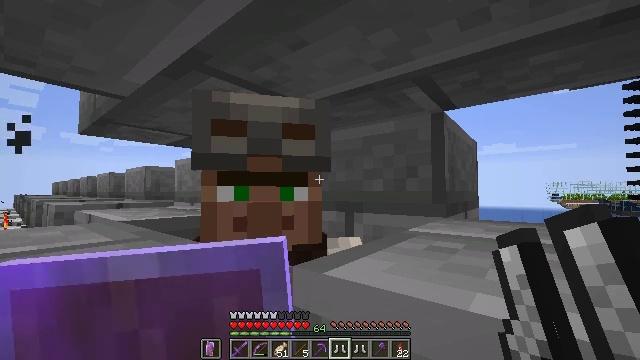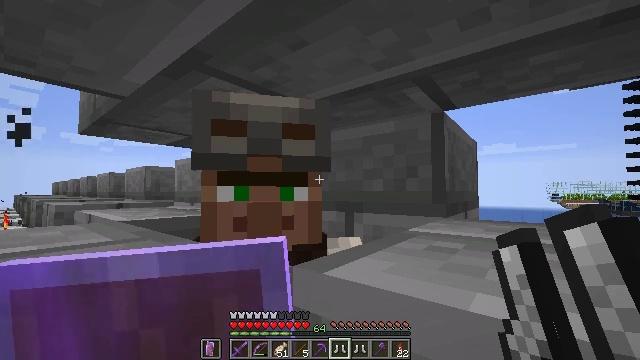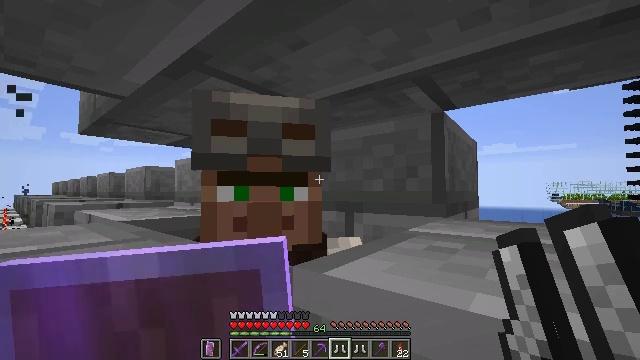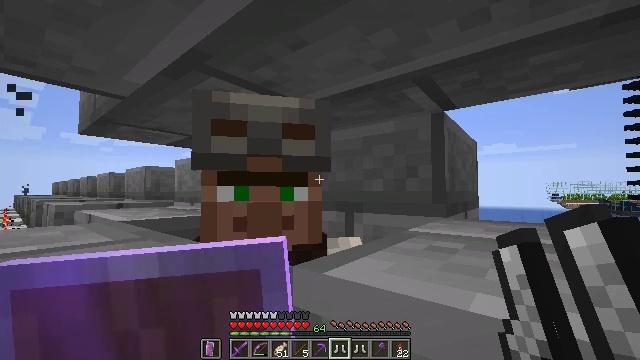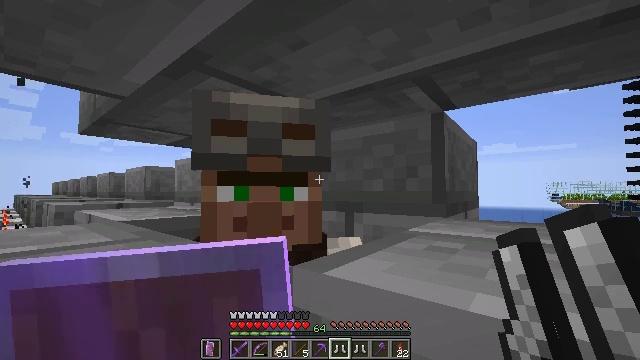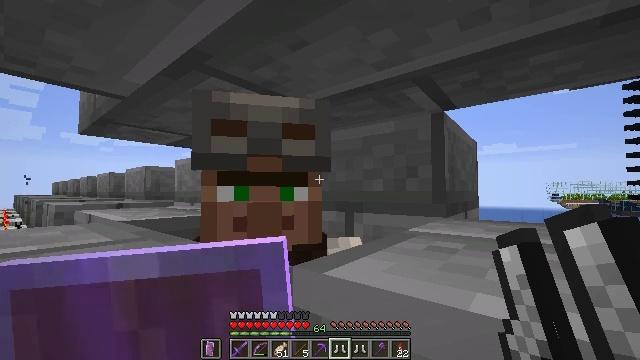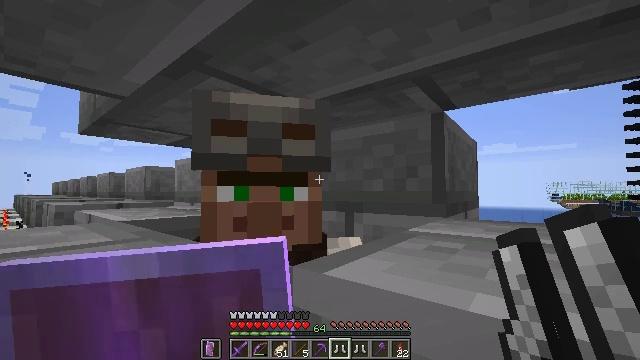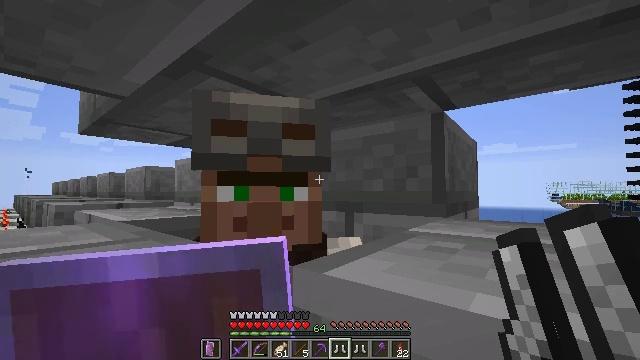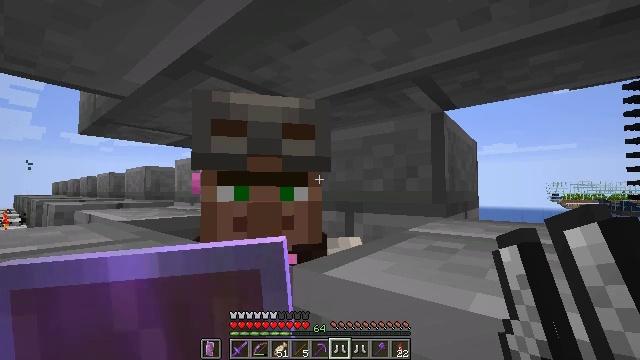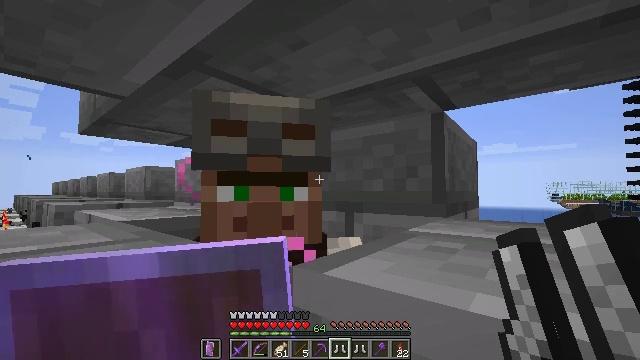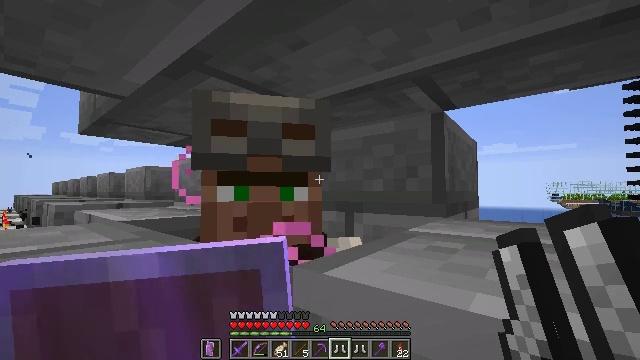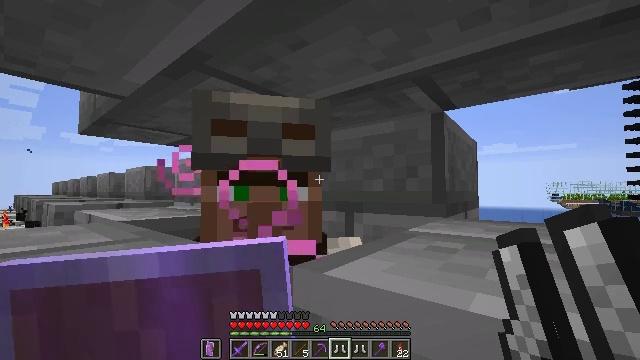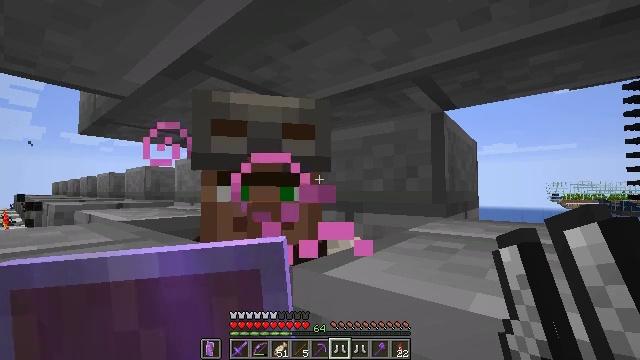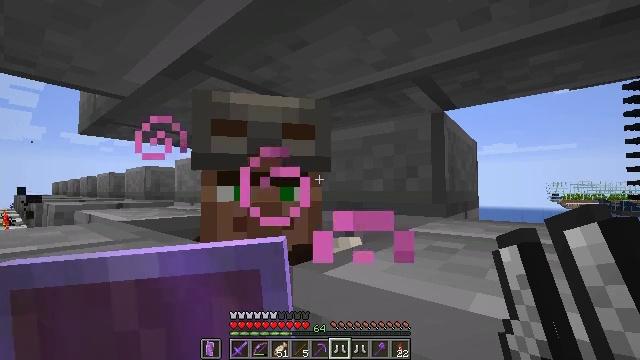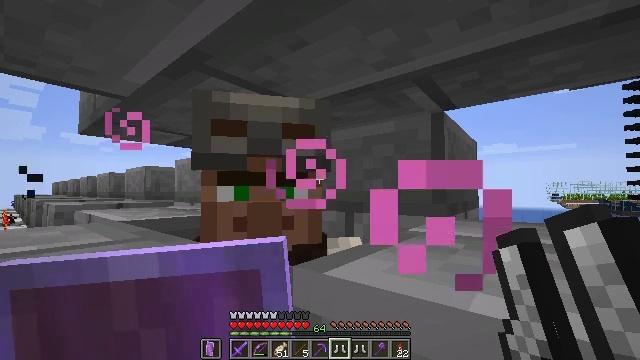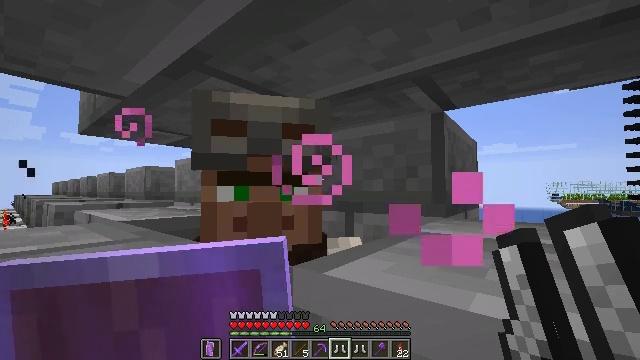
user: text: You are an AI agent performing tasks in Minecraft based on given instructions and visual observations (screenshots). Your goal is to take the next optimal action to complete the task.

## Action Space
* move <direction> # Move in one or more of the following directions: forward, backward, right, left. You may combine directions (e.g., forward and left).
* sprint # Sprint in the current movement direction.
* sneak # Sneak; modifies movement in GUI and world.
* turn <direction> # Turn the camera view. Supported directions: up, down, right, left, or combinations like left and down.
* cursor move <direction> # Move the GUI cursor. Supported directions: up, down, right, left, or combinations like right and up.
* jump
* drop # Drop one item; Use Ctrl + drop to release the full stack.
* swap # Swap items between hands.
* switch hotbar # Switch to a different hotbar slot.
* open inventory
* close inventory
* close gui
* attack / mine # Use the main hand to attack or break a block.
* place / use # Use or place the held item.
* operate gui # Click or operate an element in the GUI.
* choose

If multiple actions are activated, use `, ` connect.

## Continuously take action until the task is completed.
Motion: motion action
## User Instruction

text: Open the crafting menu to create a chainmail helmet.
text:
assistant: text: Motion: no_op
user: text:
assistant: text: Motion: no_op
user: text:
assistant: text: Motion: no_op
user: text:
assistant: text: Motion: no_op
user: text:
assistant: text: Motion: no_op
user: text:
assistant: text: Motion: no_op
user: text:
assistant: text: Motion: no_op
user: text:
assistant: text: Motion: no_op
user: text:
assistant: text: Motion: no_op
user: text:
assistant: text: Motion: no_op
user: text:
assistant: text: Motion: no_op
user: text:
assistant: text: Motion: no_op
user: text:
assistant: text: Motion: no_op
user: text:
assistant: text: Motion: no_op
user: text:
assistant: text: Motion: no_op
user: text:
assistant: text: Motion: no_op
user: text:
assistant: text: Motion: no_op
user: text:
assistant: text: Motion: no_op
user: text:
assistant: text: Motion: no_op
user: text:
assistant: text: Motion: no_op
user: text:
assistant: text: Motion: no_op
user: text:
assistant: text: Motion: no_op
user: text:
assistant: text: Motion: turn left
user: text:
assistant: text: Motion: turn left and down
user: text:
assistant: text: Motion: no_op
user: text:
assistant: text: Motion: use / place
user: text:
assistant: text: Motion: use / place
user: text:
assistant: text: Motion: use / place
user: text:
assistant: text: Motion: use / place
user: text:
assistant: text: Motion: no_op